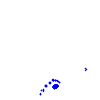
Particle: kaon